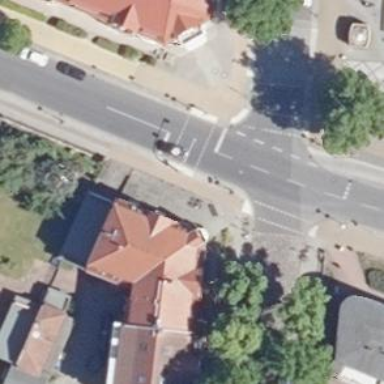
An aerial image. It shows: Road crossing with traffic signals.